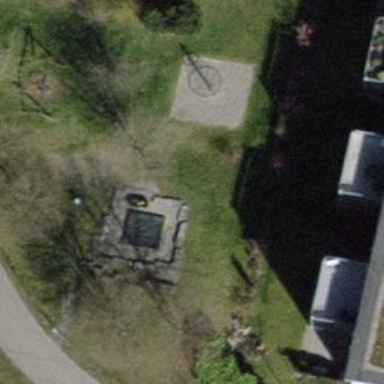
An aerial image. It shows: Sandpit playground.